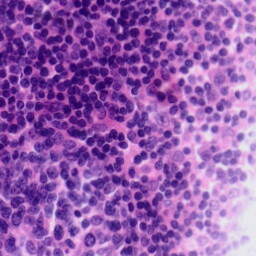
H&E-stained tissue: Tonsil